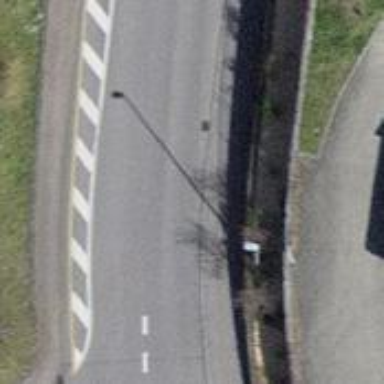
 featuring cycle track on the left side."